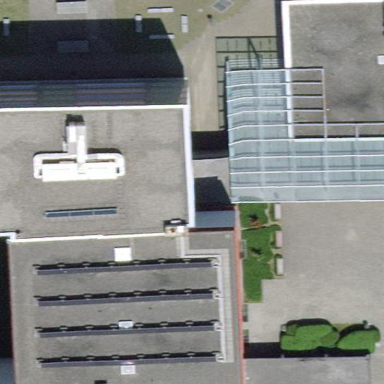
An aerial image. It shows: Glass roof.